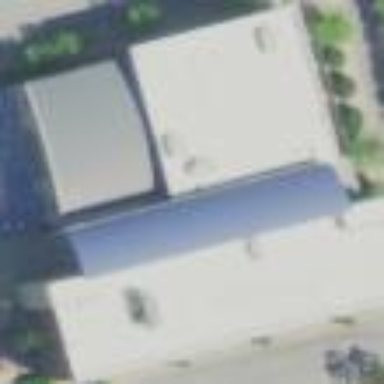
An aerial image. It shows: Building.